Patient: sex M, age 68
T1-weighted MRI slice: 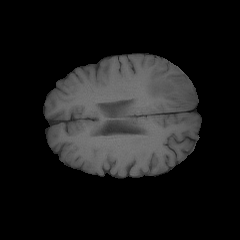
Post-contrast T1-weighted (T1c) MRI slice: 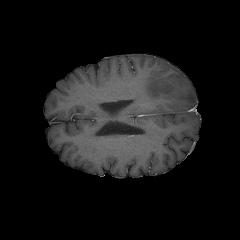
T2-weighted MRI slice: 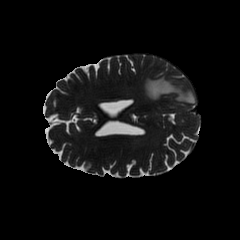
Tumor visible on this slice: yes
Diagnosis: Glioblastoma, IDH-wildtype
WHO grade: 4